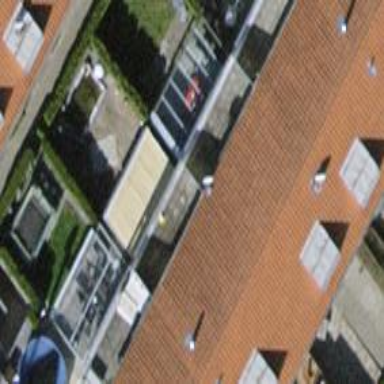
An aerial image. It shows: Terrace building with gabled roof.